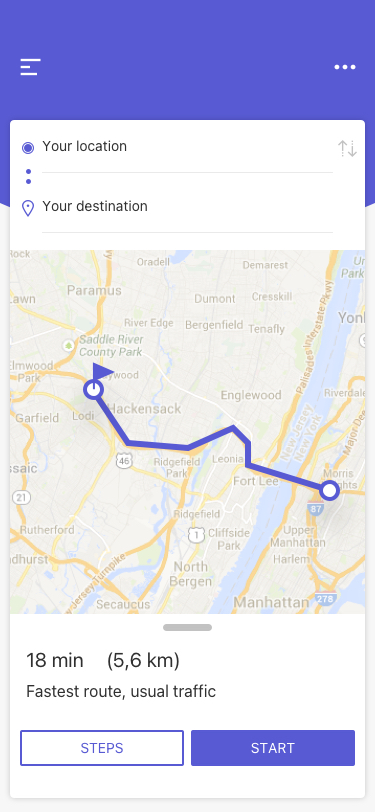
Text in this UI design:
Steps
Start
Fastest route, usual traffic
18 min
(5,6 km)
Your destination
Your location